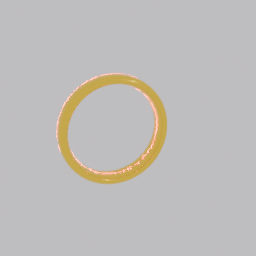
Label: decoration